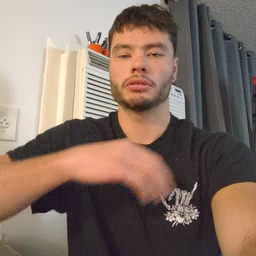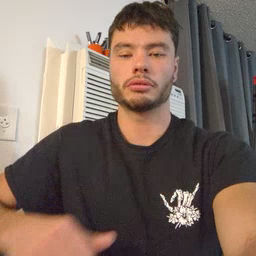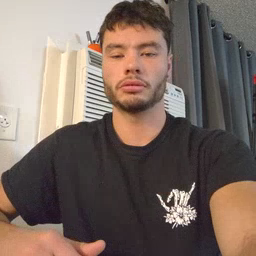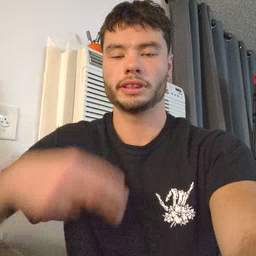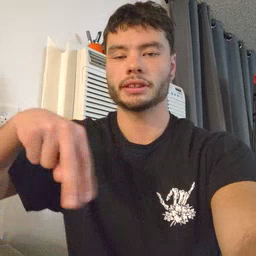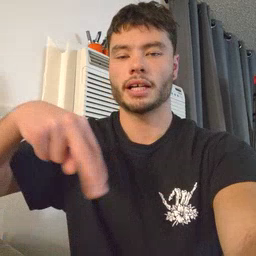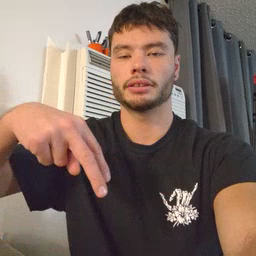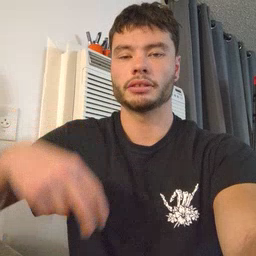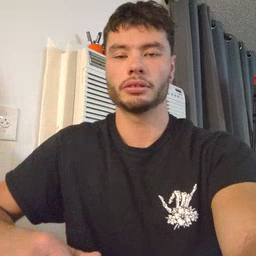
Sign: dance